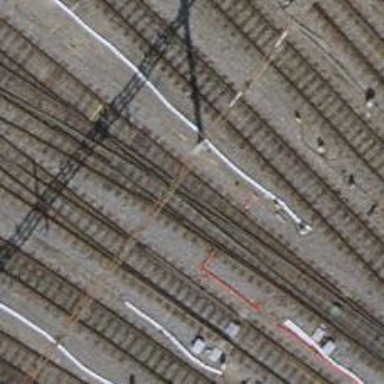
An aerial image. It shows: Single railway track with electrification through contact line.